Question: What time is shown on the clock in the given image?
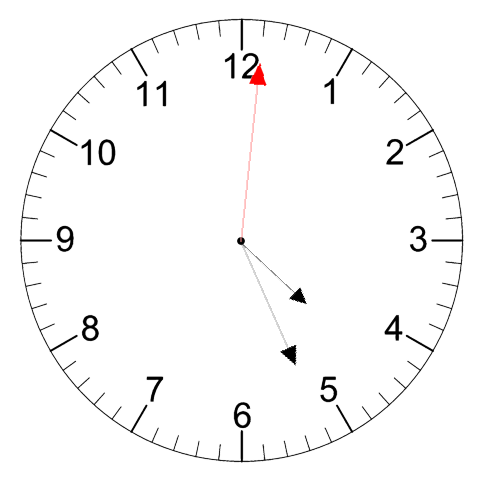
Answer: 04:26:01